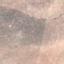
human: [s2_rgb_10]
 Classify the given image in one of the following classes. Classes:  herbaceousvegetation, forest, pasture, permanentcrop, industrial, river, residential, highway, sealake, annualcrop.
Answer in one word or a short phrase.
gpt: PermanentCrop